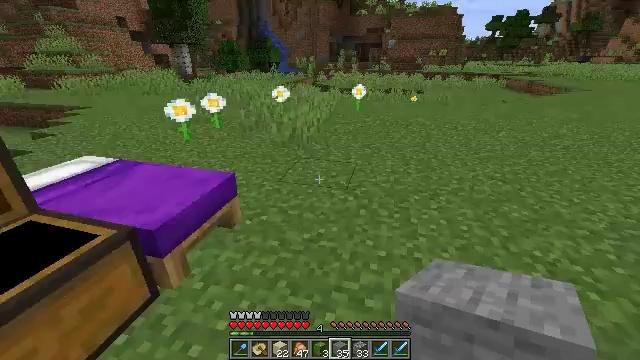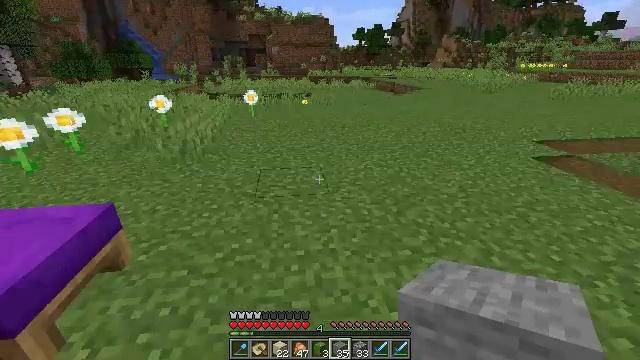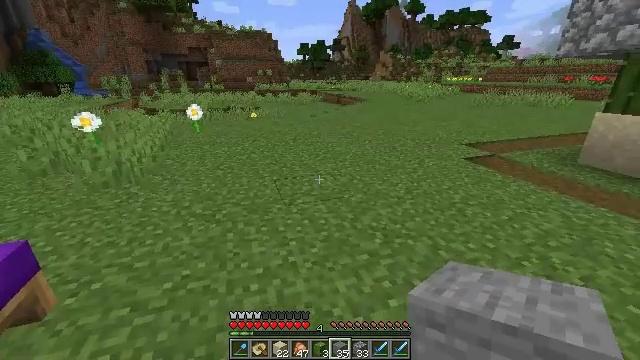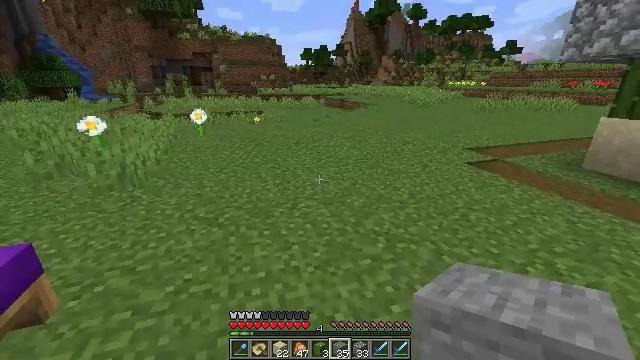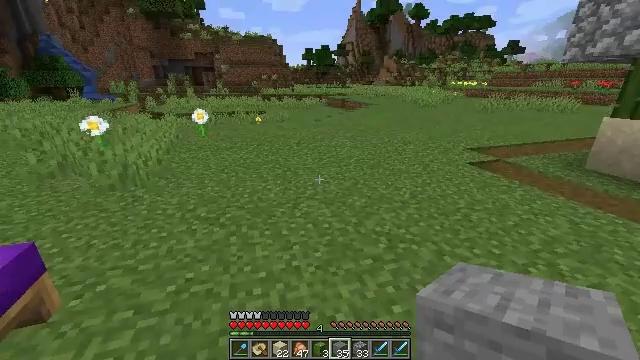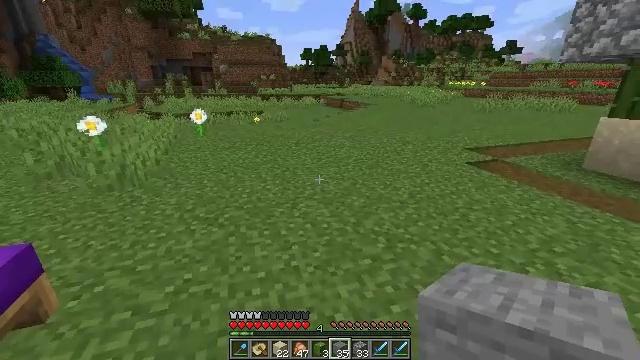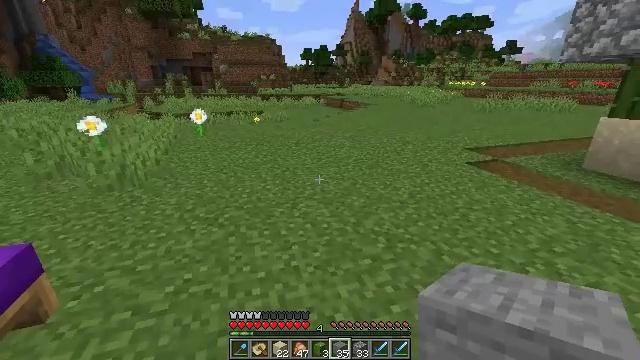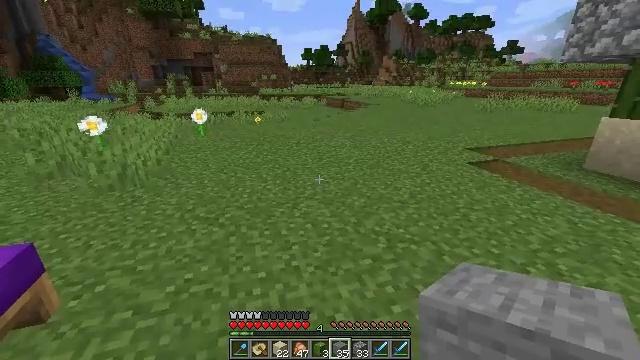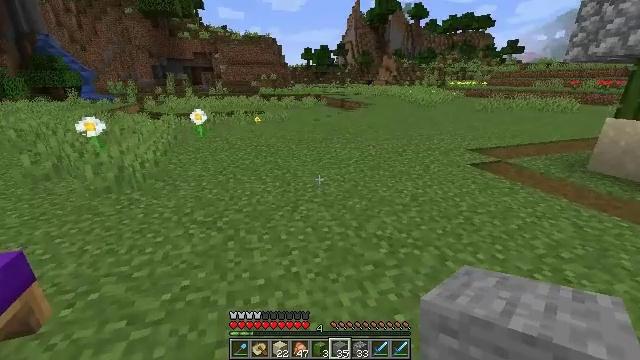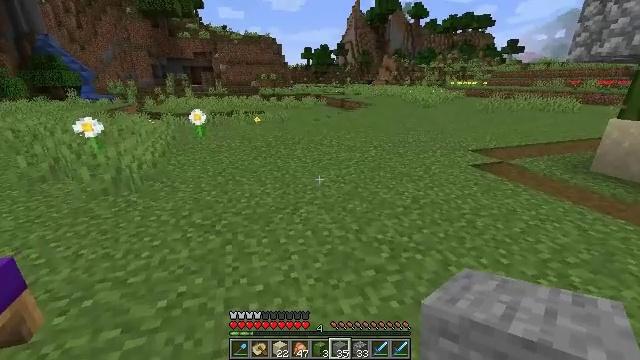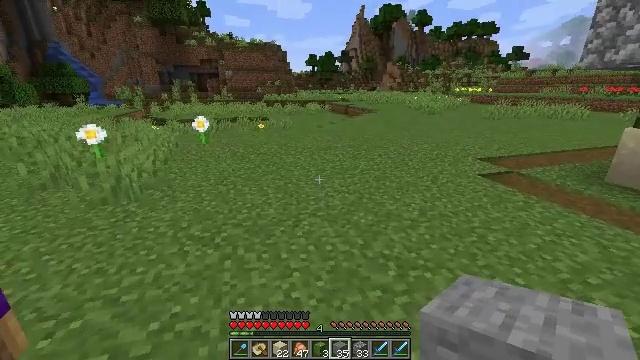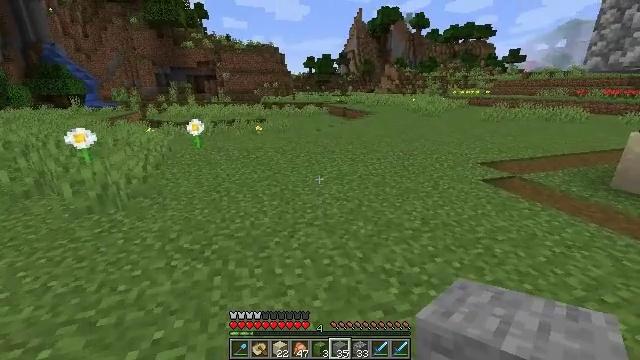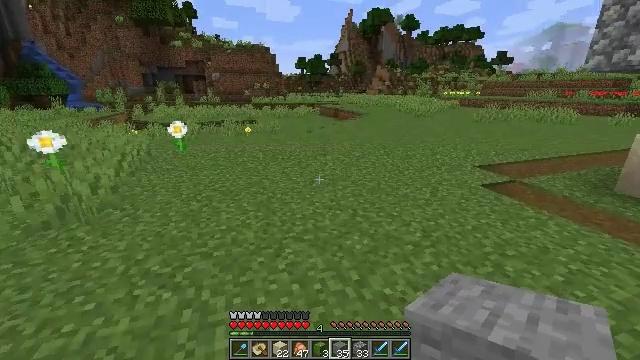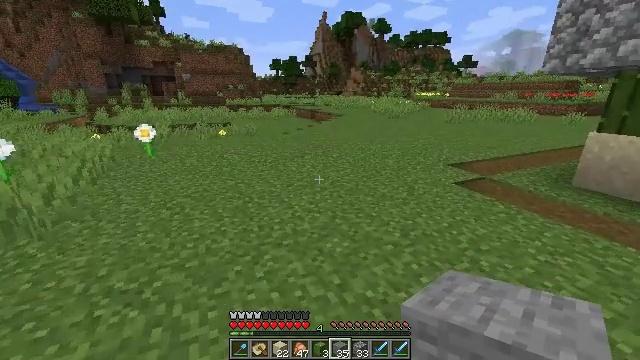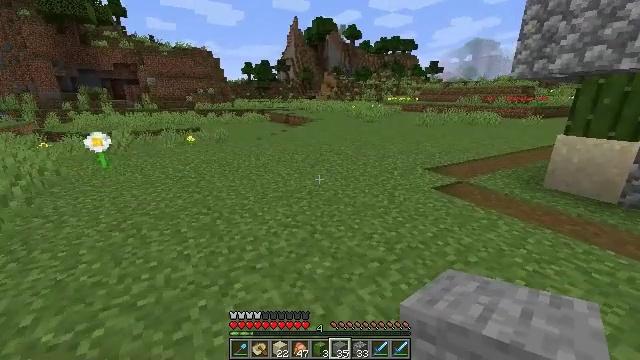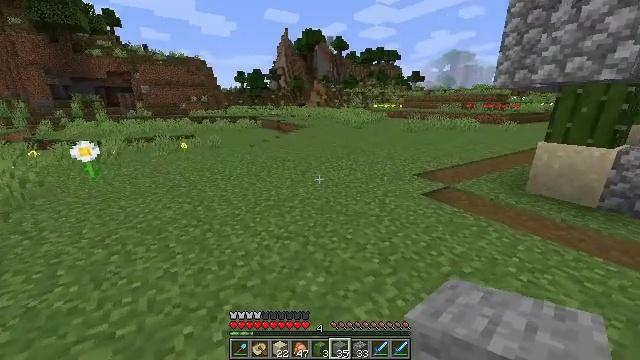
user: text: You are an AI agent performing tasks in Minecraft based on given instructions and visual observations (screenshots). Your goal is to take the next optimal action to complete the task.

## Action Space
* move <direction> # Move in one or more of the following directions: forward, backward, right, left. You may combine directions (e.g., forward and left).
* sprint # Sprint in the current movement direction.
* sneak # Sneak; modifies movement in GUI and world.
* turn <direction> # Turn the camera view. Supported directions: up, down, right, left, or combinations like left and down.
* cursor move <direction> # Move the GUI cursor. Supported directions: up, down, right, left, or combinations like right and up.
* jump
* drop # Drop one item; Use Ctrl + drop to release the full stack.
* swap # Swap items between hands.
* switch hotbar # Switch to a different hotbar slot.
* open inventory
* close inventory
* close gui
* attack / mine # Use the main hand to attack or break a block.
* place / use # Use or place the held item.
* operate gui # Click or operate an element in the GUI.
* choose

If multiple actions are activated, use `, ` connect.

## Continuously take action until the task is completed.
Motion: motion action
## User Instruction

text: Harvest sweet berries by mining the bush.
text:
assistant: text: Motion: turn right and up
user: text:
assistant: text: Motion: turn right and up
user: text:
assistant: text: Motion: no_op
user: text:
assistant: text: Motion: no_op
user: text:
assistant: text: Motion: no_op
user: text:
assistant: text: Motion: no_op
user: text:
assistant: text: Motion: no_op
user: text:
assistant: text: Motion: move forward
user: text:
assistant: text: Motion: move forward
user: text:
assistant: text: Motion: move forward, turn up
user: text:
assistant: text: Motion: move forward
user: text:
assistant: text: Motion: move forward, turn right
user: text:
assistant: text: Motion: move forward, turn right
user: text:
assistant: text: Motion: move forward, sprint, turn right and up
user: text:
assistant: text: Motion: move forward, sprint, turn right
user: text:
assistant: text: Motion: move forward, sprint
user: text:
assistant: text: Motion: move forward, sprint, turn right
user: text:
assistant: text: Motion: move forward, turn right
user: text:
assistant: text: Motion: move forward, turn right
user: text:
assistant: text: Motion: move forward, sprint, turn right
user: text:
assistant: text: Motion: move forward, sprint, turn right
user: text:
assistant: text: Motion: move forward, turn right
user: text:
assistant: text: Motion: move forward, turn right
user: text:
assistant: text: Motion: move forward
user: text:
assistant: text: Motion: move forward, sprint
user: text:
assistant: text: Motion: move forward, sprint
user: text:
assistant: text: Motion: move forward, sprint
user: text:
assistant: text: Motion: move forward
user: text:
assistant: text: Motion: move forward
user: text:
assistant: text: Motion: move forward, sprint, turn right